Chest X-ray:
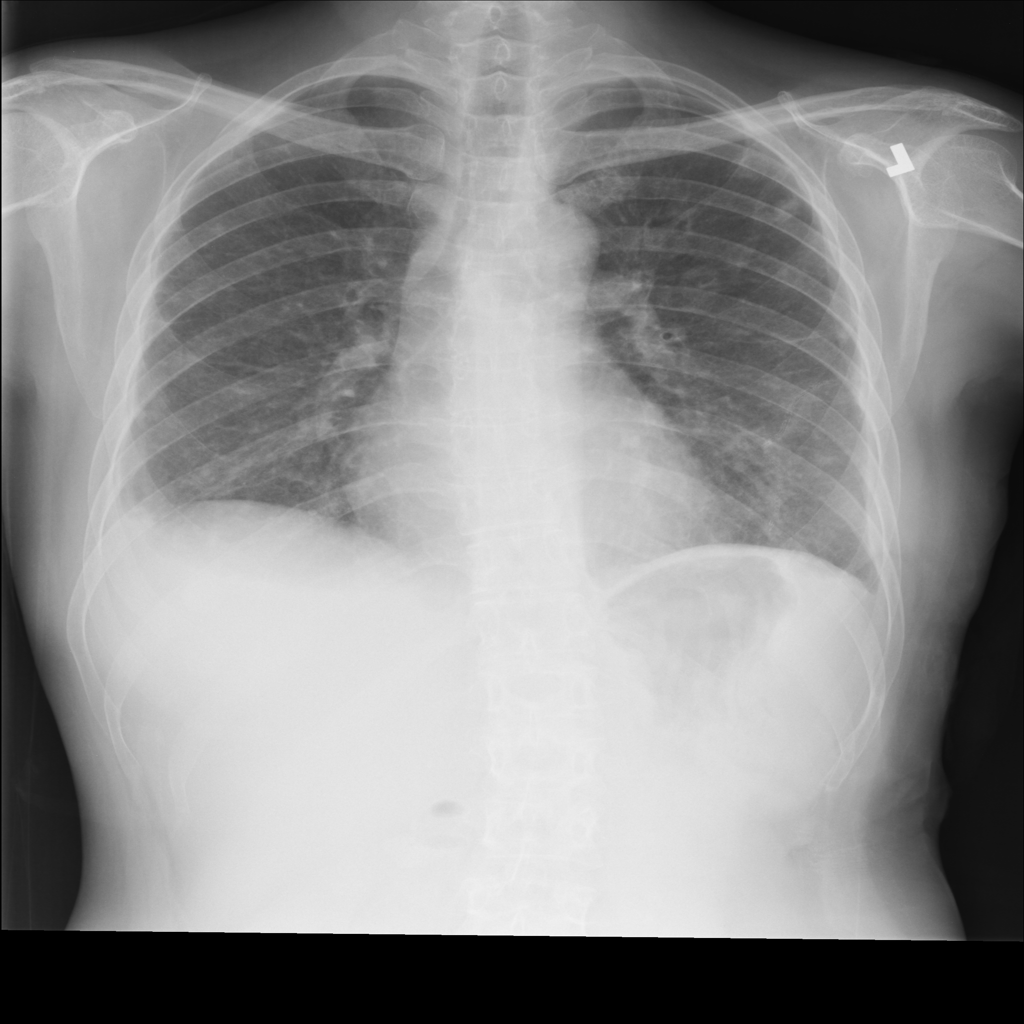
Findings: Consolidation, Effusion
No abnormal finding: no